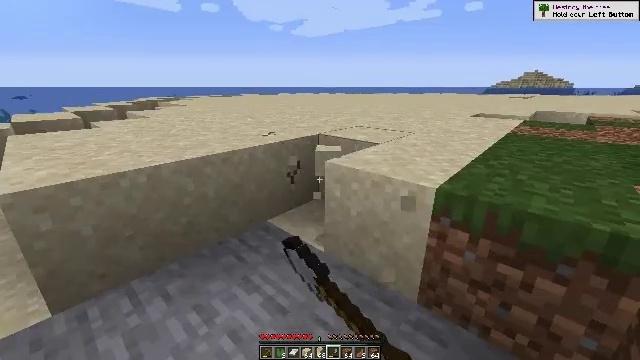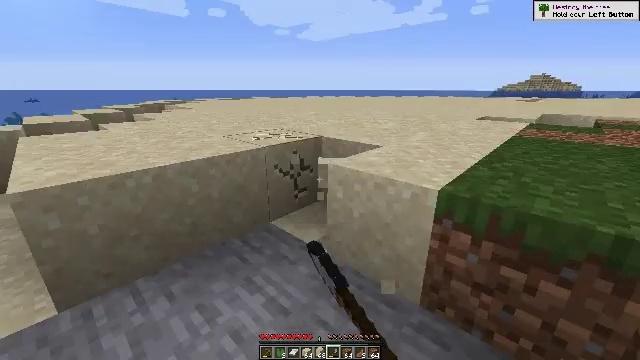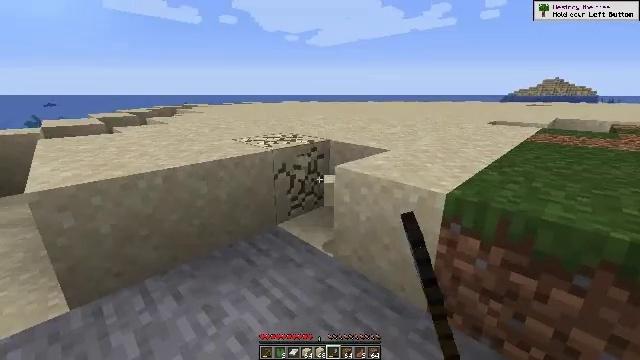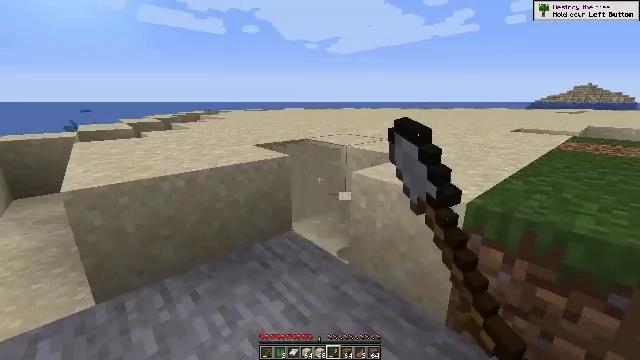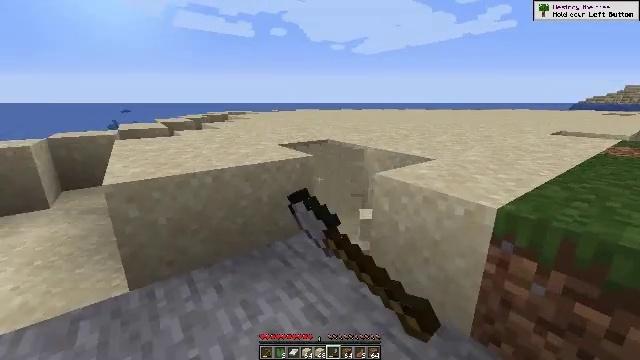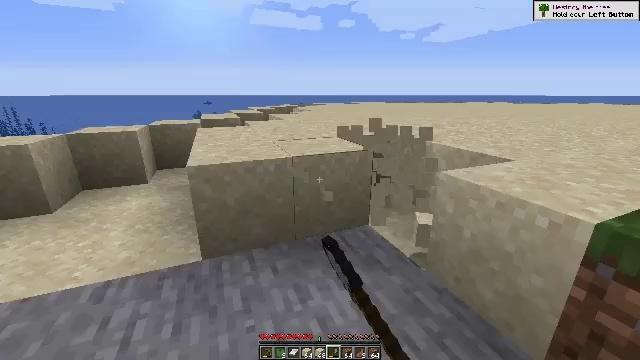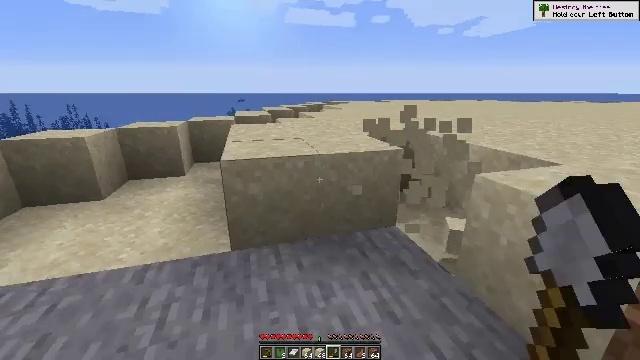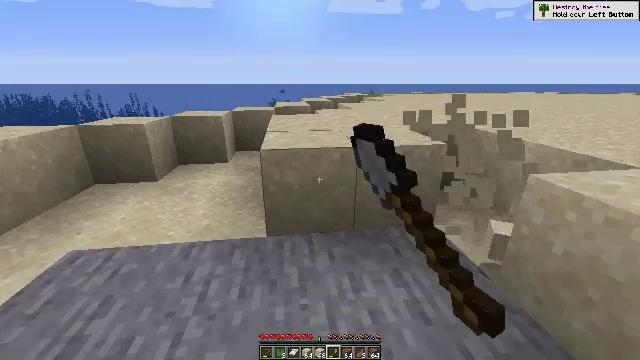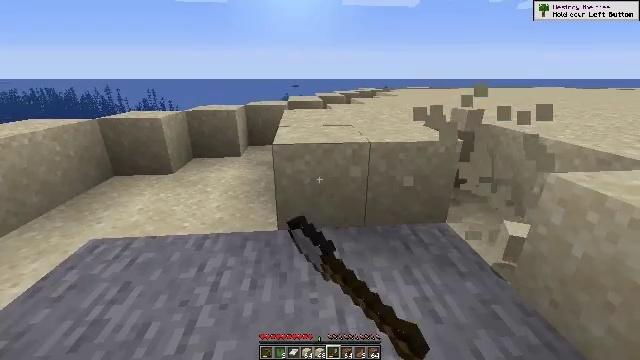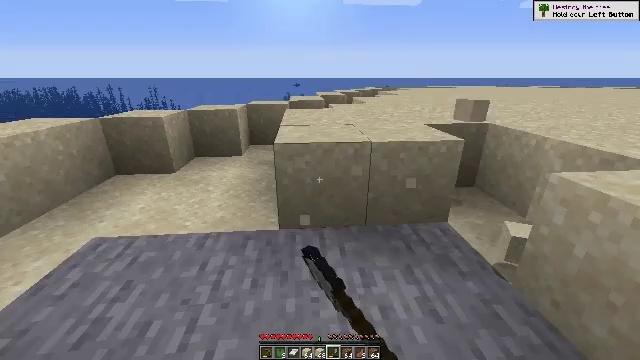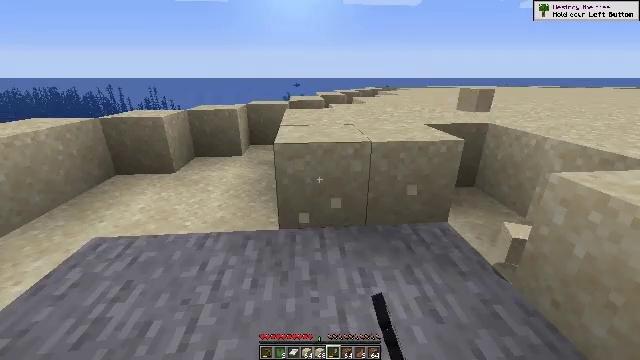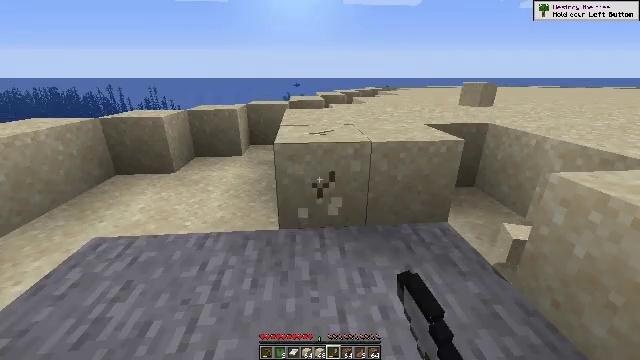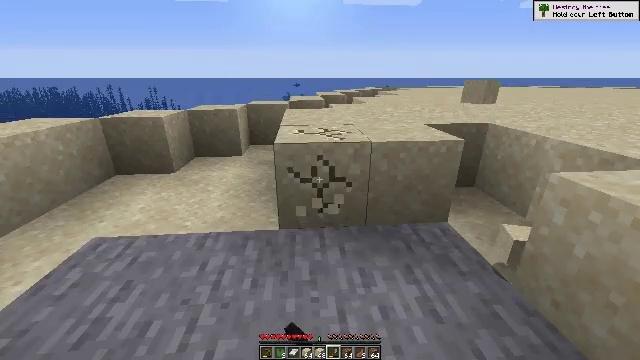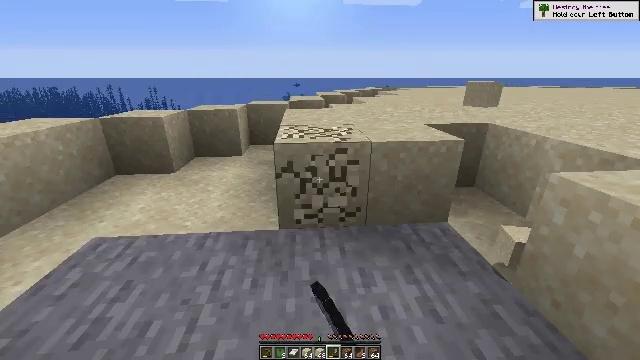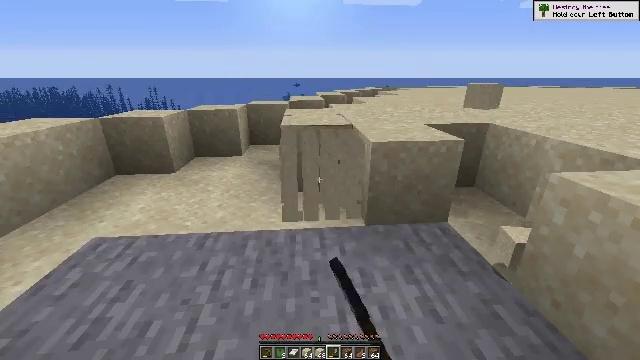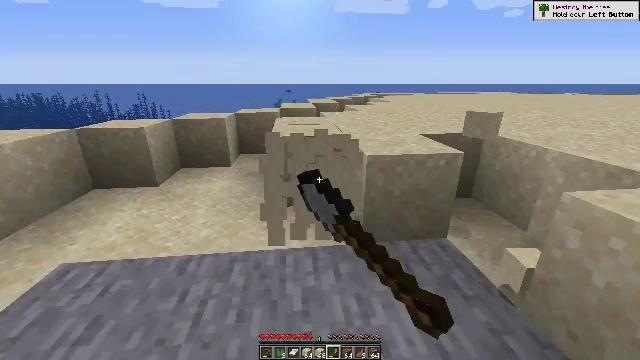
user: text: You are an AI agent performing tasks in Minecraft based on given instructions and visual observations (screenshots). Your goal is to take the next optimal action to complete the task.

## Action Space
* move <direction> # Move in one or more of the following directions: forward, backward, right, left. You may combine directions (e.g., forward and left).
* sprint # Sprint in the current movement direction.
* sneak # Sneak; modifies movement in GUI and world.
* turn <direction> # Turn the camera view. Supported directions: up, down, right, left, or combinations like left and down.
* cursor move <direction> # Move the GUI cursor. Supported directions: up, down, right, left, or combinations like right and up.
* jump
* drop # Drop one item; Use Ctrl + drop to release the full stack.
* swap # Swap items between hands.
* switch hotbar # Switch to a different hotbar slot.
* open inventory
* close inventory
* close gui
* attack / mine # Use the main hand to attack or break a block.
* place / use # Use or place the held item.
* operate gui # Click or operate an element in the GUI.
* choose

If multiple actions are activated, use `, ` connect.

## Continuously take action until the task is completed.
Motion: motion action
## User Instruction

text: Mine sand by the water.
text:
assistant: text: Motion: turn left, attack / mine
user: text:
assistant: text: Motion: turn left, attack / mine
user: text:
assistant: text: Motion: turn left and up, attack / mine
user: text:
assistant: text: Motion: turn left, attack / mine
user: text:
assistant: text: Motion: turn left and down, attack / mine
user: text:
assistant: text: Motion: turn left, attack / mine
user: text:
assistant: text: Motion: turn left and down, attack / mine
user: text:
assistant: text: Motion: turn left and down, attack / mine
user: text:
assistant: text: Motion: attack / mine
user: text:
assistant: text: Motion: attack / mine
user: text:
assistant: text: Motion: attack / mine
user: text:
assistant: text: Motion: attack / mine
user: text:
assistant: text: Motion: attack / mine
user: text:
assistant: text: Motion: move forward, attack / mine
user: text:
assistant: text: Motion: move forward, turn right and up, attack / mine
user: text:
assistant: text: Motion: move forward, attack / mine
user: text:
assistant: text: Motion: move forward, attack / mine
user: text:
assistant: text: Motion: move forward, attack / mine
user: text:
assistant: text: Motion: move forward, attack / mine
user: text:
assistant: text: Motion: move forward, attack / mine
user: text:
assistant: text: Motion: move forward, attack / mine
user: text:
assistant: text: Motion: move forward, attack / mine
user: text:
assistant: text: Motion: move forward, attack / mine
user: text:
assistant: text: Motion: move forward, attack / mine
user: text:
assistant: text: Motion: turn left, attack / mine
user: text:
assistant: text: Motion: turn left and down, attack / mine
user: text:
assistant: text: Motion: attack / mine
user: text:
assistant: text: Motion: attack / mine
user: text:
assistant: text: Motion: attack / mine
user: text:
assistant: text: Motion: turn left, attack / mine